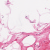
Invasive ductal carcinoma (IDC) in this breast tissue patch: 0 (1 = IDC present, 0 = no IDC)